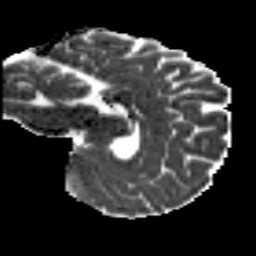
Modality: MD
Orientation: sagittal
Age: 26
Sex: male
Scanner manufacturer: siemens
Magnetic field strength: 3 T
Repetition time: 8.8 s
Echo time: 0.085 s